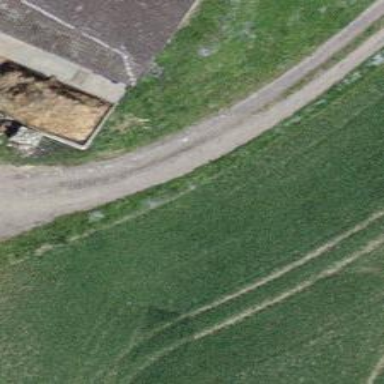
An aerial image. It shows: Well-maintained track road with grade 1 tracktype.